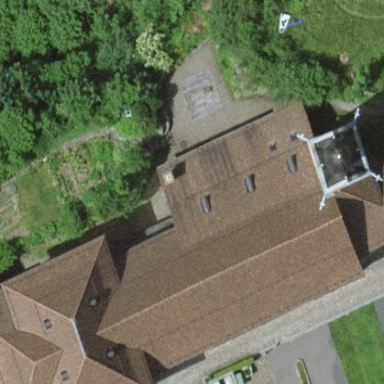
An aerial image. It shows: Church which is place of worship.